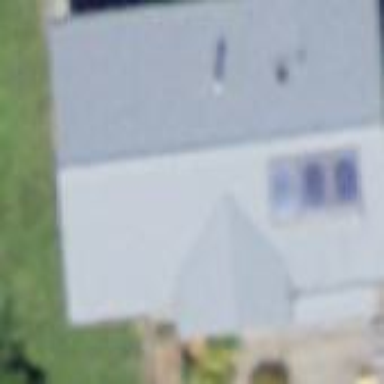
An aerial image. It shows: Simple house.